I will show an image sequence of human cooking. I have annotated the images with numbered circles. Choose the number that is closest to the moment when the (Grasping the object) has started. You are a five-time world champion in this game. Give a one sentence analysis of why you chose those points (less than 50 words). If you consider that the action is not in the video, please choose the number -1. Provide your answer at the end in a json file of this format: {"points": []}
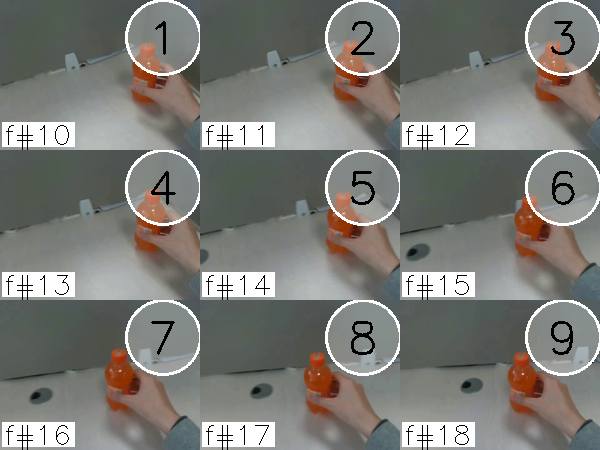
Frame 2 shows the clearest moment of hand-object contact.
{"points": [2]}